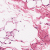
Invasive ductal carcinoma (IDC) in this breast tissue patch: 0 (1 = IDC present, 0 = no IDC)